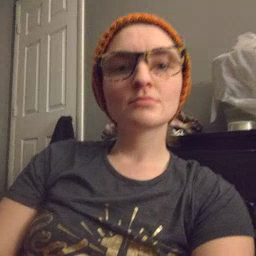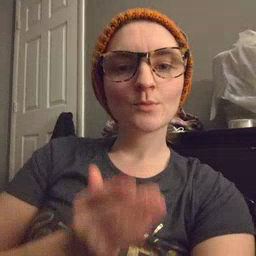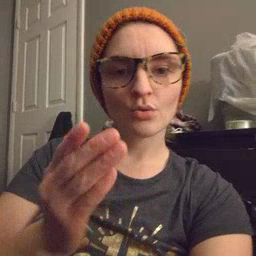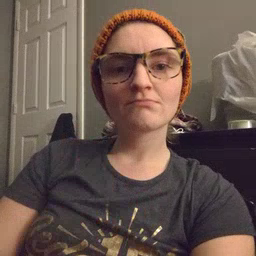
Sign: boat